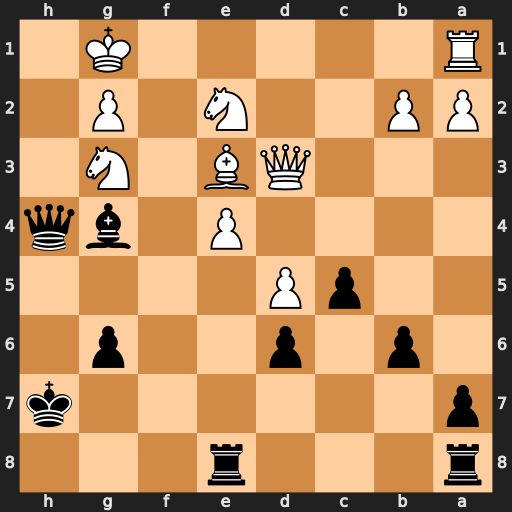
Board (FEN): r3r3/p6k/1p1p2p1/2pP4/4P1bq/3QB1N1/PP2N1P1/R5K1
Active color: b
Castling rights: -
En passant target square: -
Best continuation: Bxe2 Qxe2 Qxg3